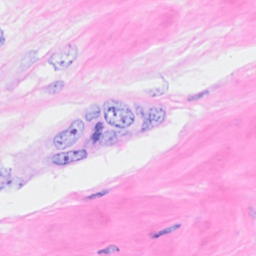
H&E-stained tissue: Breast